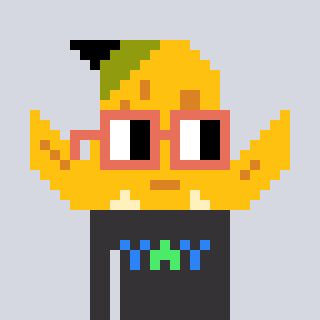
a pixel art character with square orange glasses, a banana-shaped head and a grayscale-colored body on a cool background